Question: I have to make a UI of a reciept page, in which I have to print text above the line.
Here is an example image:

The option of showing underline below text by using 'text-decoration' property is not working as it just displays line under the text. I also tried by setting 'border-bottom' of the table but it is not working either.
What I need to do is to draw a lengthy horizontal line and I can print text above it. How can I achieve this desire result?
I need it to be IE > 7 compatible.
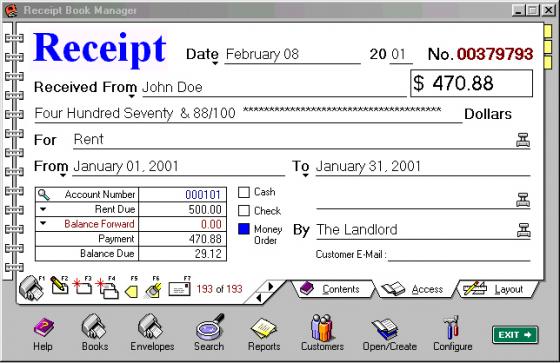
Answer: Consider using 'input' fields with a 'border-bottom' style declaration. Also, since the fields are meant for display purposes only, you should set them with the 'readonly' attribute, so users cannot alter their contents.
For example:
'''
<input type="text" value="some text goes here" readonly>
<input type="text" value="another field" readonly>
<input type="text" value="some more" readonly>
<input type="text" value="1234" readonly>
'''
'''
input {display:block;border:none;border-bottom:1px solid #000;}
'''
<URL>
Note the values of the fields should be properly escaped before they are included in the HTML. For example, in PHP the values can be escaped with the 'htmlspecialchars()' or 'htmlentities()' functions.